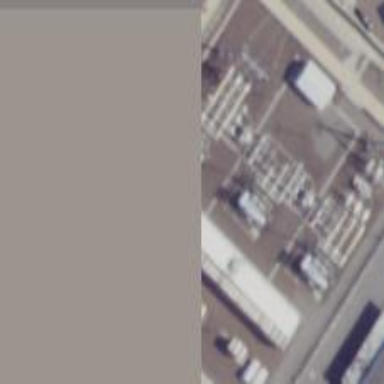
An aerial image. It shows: Power substation.